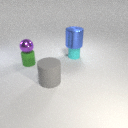
small green rubber cylinder to the left of small cyan rubber cylinder